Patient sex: M
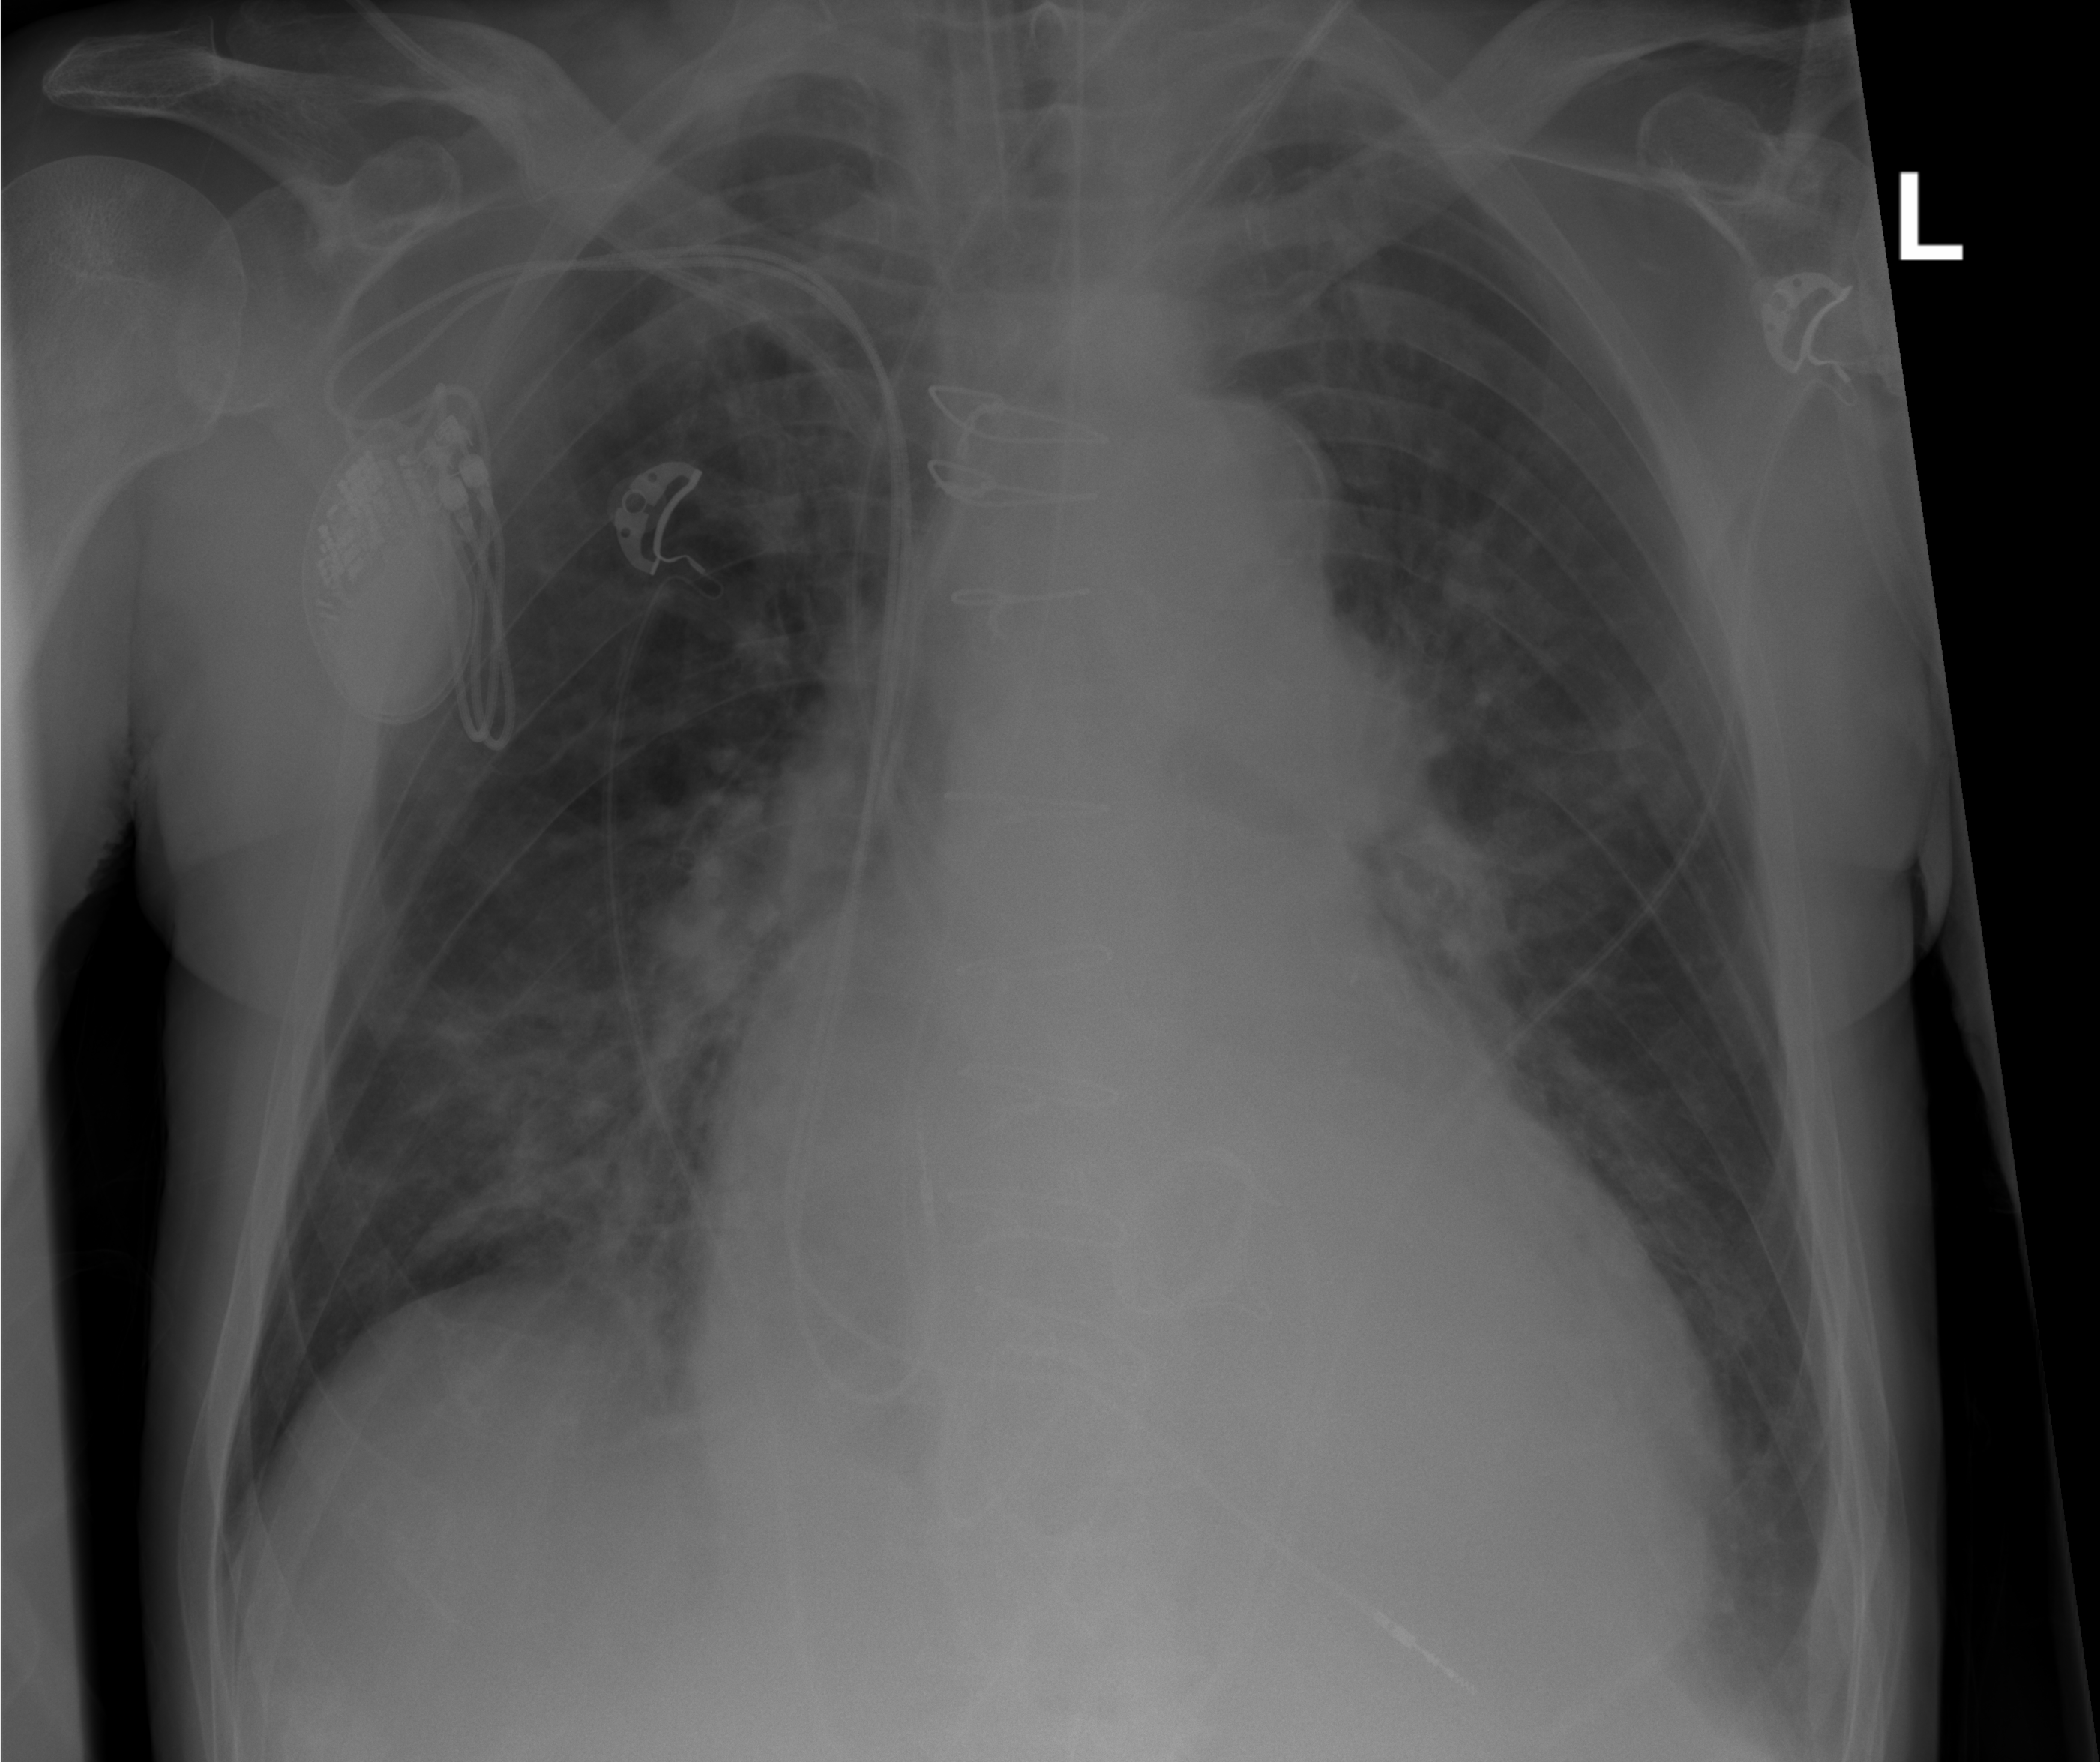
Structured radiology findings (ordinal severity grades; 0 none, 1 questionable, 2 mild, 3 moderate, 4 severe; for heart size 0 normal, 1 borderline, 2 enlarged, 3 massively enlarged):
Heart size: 2
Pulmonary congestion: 2
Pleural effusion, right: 0
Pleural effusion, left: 2
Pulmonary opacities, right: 2
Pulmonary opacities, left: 1
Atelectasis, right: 2
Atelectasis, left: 2